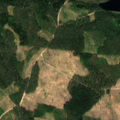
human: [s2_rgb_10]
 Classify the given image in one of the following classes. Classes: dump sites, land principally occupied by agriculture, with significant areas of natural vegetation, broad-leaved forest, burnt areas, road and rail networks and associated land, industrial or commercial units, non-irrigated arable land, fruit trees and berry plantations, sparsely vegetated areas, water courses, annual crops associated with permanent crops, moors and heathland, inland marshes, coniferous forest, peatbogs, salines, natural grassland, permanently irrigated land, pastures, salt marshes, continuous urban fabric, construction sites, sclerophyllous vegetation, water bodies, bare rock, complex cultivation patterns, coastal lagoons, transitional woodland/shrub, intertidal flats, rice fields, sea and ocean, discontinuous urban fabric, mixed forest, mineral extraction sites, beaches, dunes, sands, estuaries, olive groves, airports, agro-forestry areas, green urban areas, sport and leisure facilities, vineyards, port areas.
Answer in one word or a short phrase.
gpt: coniferous forest, transitional woodland/shrub, water bodies